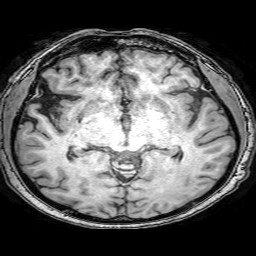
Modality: T1w
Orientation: coronal
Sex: male
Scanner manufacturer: philips
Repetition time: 0.008098 s
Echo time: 0.0037 s